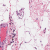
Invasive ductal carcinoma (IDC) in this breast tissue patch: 0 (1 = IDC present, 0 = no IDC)